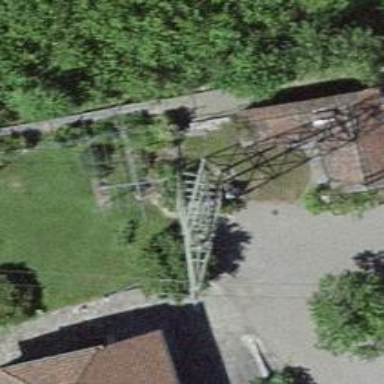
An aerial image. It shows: Power line is depicted.